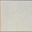
Piece: xx